Question: I have an inventory application in written in Apache Wicket 6, in which I want to add a drag and drop feature in the organisation tree structure which shows the taxonomy of the organisation. So, with drag and drop, I want to achieve the ability to change the hierarchy of nodes, which is stored in the database.

I'm guessing I would require javascript, event handling in java, Java Persistence API to achieve this. But I have not been able to move even a step forward from there. How and what event do I trigger that the java side of the application will detect?
I am a newbie in java, so please show patience with my limited knowledge.
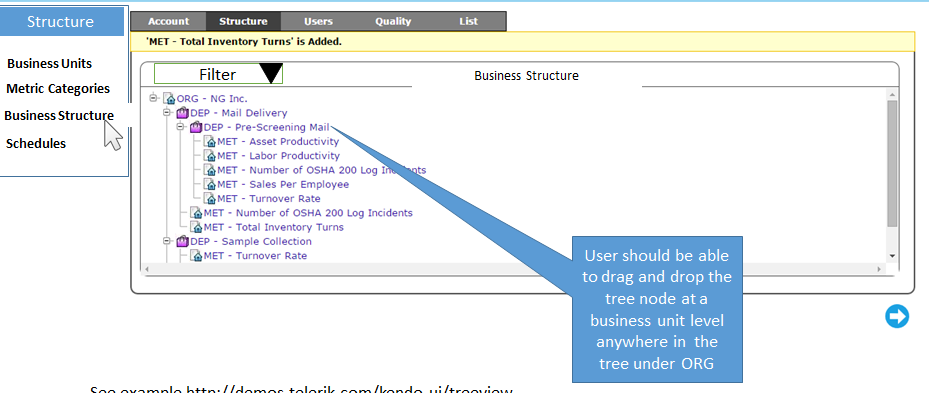
Answer: Try <URL>, which is a plugin for jQuery.
I don't know Wicket, but I am sure this will help from javascript point of view.